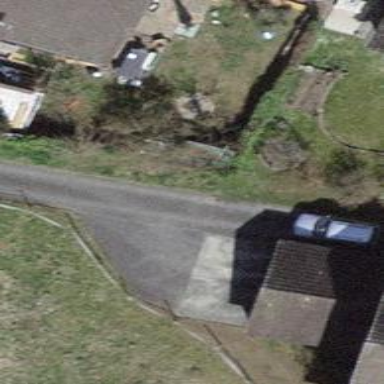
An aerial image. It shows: Gravel driveway serving as service road.